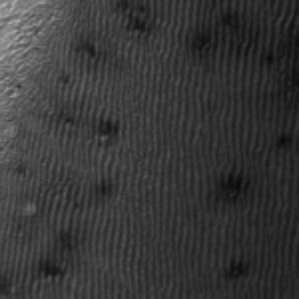
Label: frost